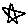
Label: star